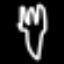
Label: fork